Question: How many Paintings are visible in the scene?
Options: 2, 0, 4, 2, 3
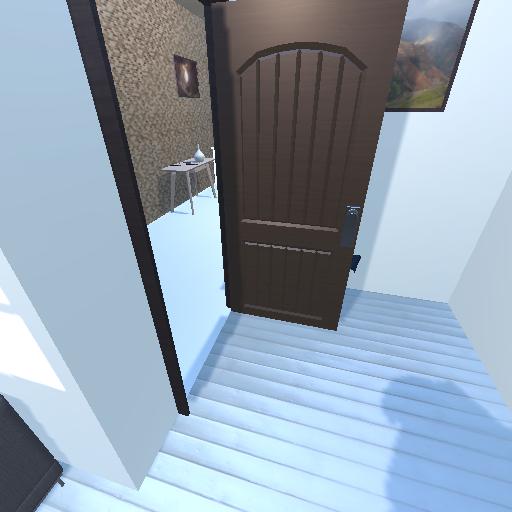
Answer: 2